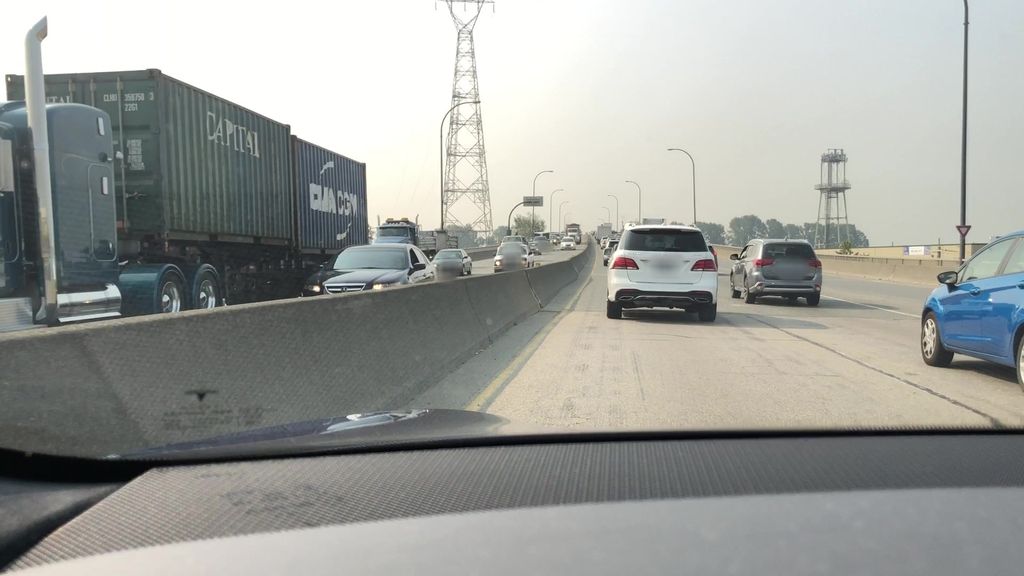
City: vancouver